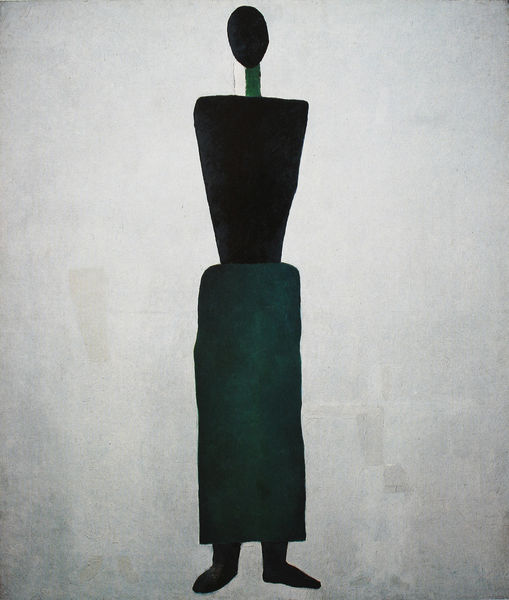
Titel: Suprematismus. Weibliche Figur
Künstler: Kasimir Malewitsch
Standort: St. Petersburg
Institution: Staatliches Russisches Museum
Schlagwörter: blau, fuß, gemälde, kopf, körper, mann, weiß, aquarell, dreieck, grün, kubistisch, brust, frau, grau, hintergrund, kleid, schwarz, skizze, zeichnung, malerei, rock, wand, arme, lang, mensch, stehen, hals, öl, figur, stehend, blatt, person, schultern, kreis, oval, statue, beine, hellblau, taille, füße, papier, studie, moderne, abstrakt, modern, formen, naiv, silhouette, symmetrie, gestreift, oberkörper, foto, fotografie, eckig, rechteck, minimalistisch, strich, stilisiert, senkrecht, geometrisch, figürlich, geometrie, viereck, neigung, moderne kunst, kubisch, rumpf, avantgarde, figut, gegenstandslos, minimal, trapez, armlos, malevich, essenz, ohne gesicht, iiiih, keine arme, staatue